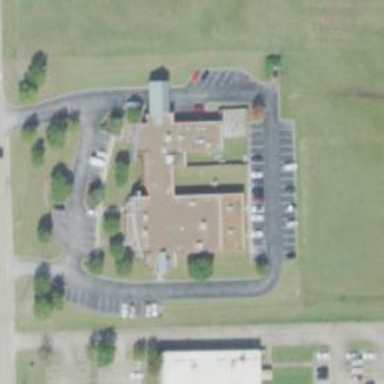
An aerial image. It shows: Clinic providing healthcare services.